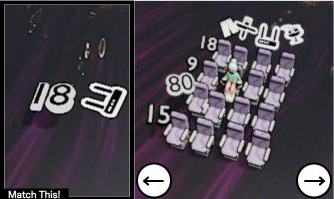
Task: seats
Answer: no